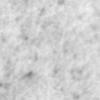
Label: no_change